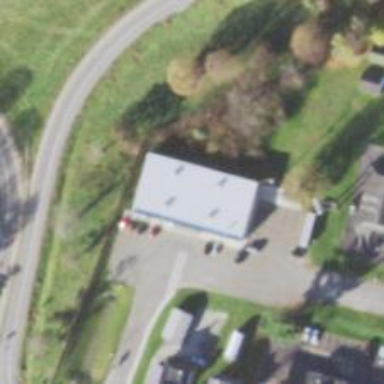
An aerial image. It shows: Supermarket.